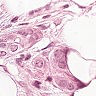
Metastatic tissue present: yes